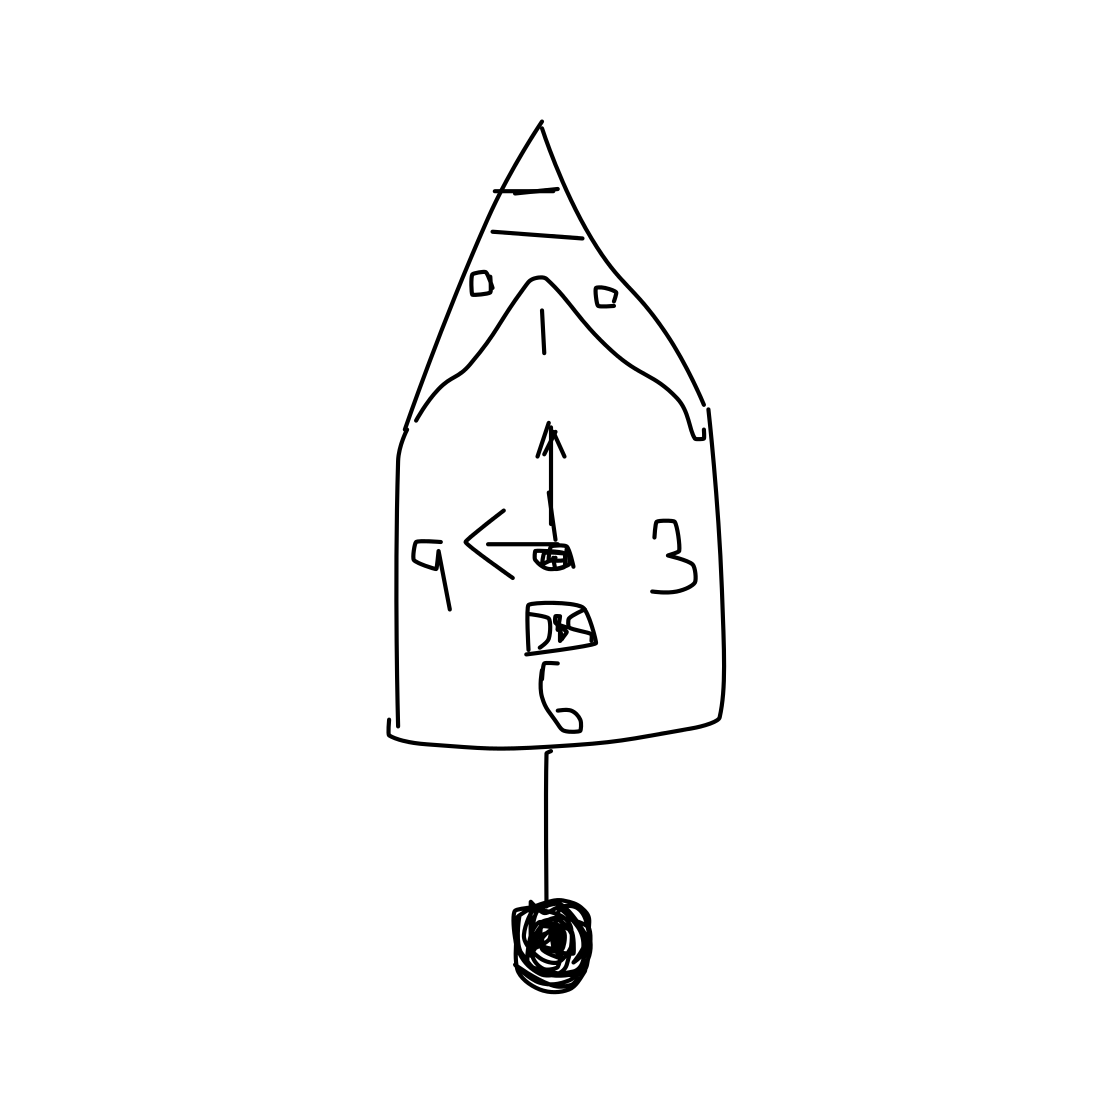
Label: alarm clock